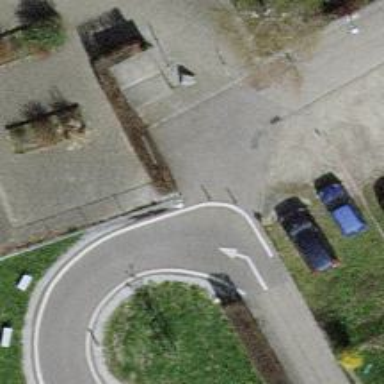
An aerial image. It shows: Bollard.